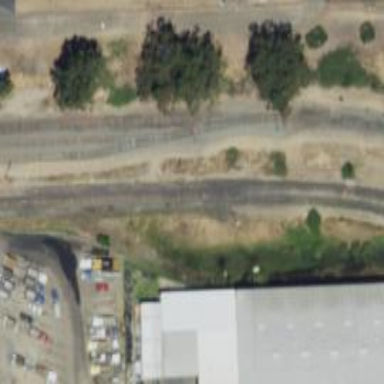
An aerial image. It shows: Railway siding with rails.